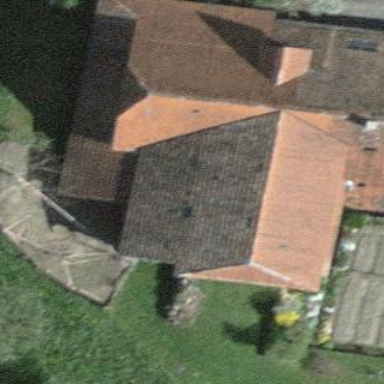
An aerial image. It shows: Farm building.